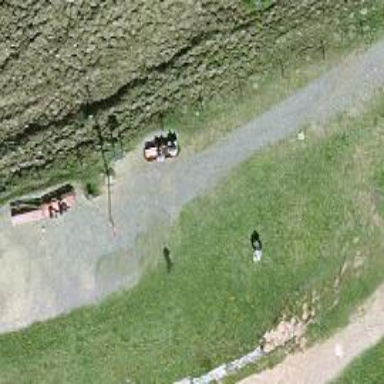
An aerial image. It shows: Bench for seating.